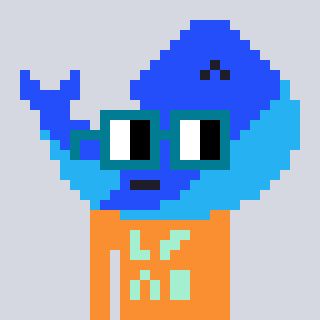
a pixel art character with square dark green glasses, a whale-shaped head and a orange-colored body on a cool background